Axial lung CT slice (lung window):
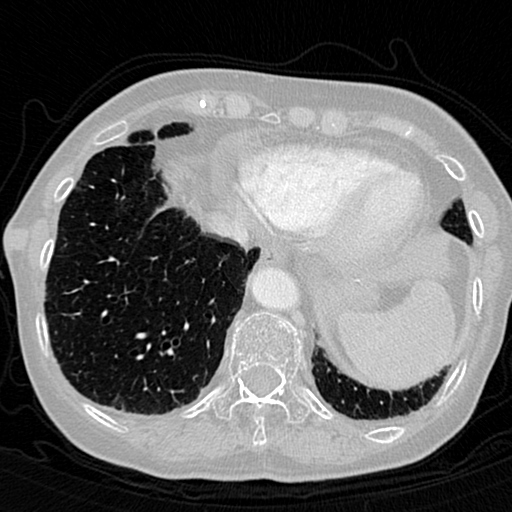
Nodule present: no